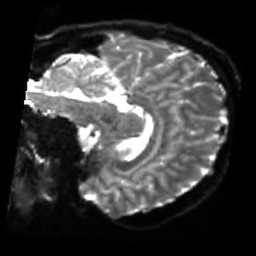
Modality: sbref
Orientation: sagittal
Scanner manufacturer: siemens
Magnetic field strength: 3 T
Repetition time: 4 s
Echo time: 0.0594 s